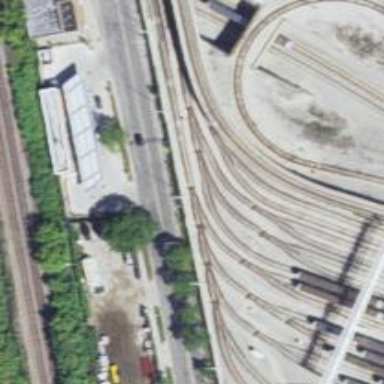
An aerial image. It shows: Yard area with electrified rail tracks.